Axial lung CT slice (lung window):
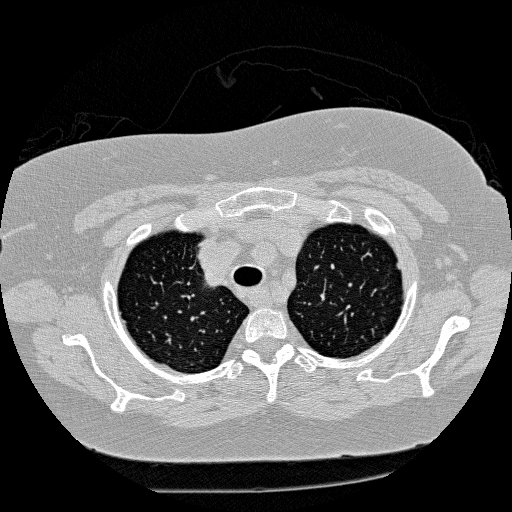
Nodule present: no